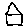
Label: house